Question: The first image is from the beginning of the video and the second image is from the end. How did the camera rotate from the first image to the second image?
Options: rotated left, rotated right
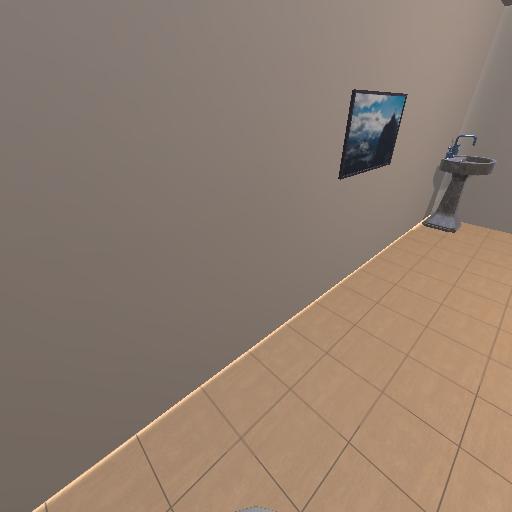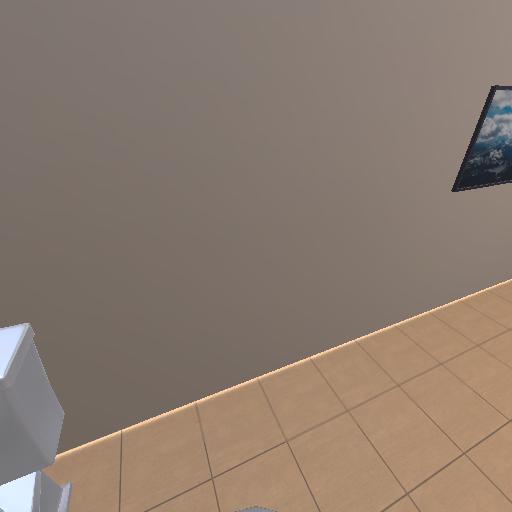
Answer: rotated left